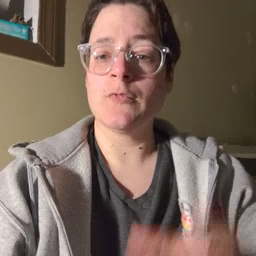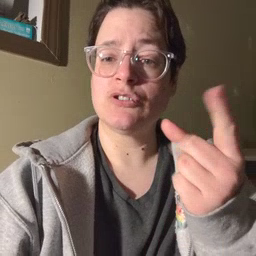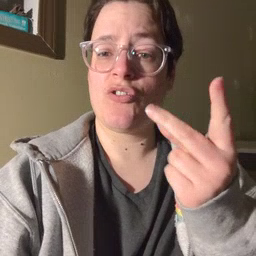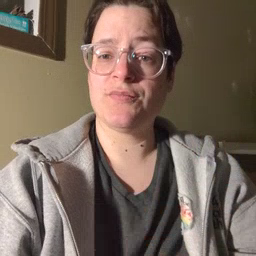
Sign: dog